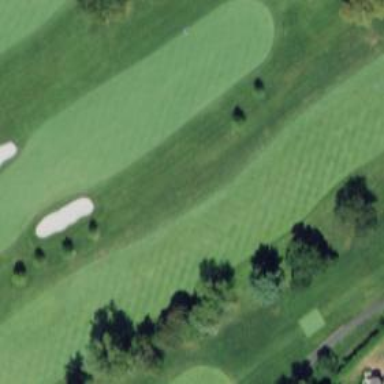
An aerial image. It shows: View of golf hole.